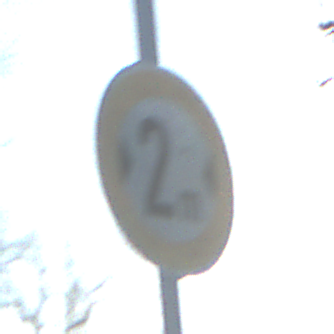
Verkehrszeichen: TatsaechlicheBreite2
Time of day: MorningAfternoon
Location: Outdoor (Nature)
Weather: Clear
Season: Winter
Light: Natural